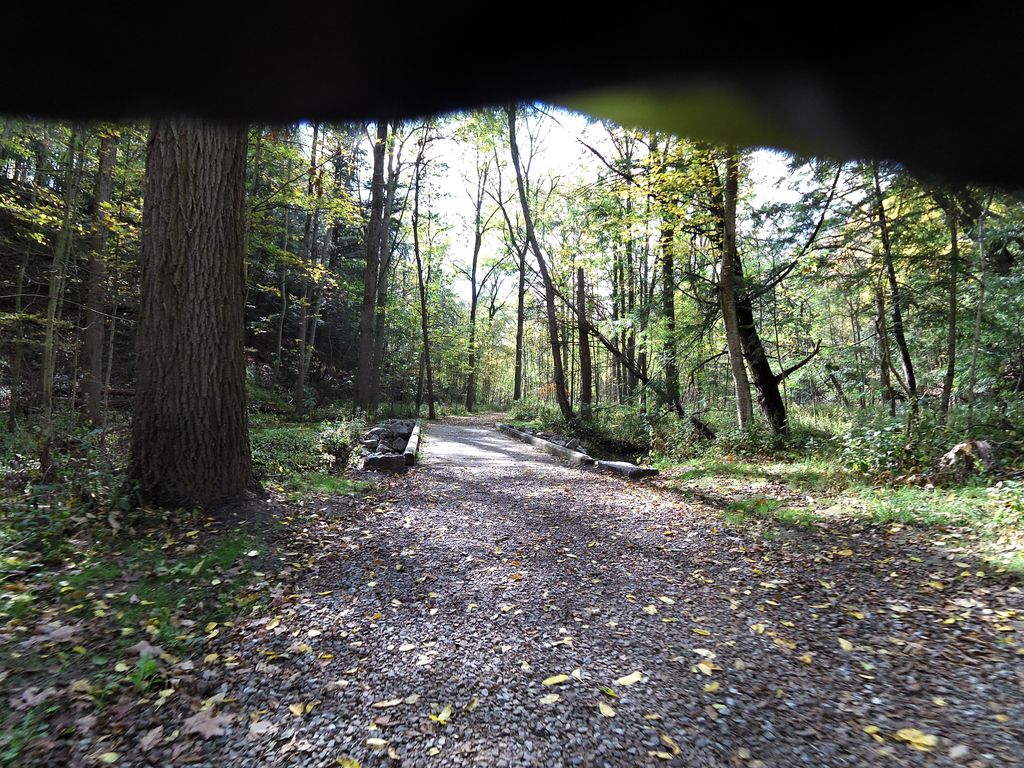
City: hamilton